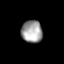
Tissue: lung
Cell type: Epithelial cells
Senescence score: 0.211
Nuclear area (px): 462
Mean DAPI intensity: 157.972